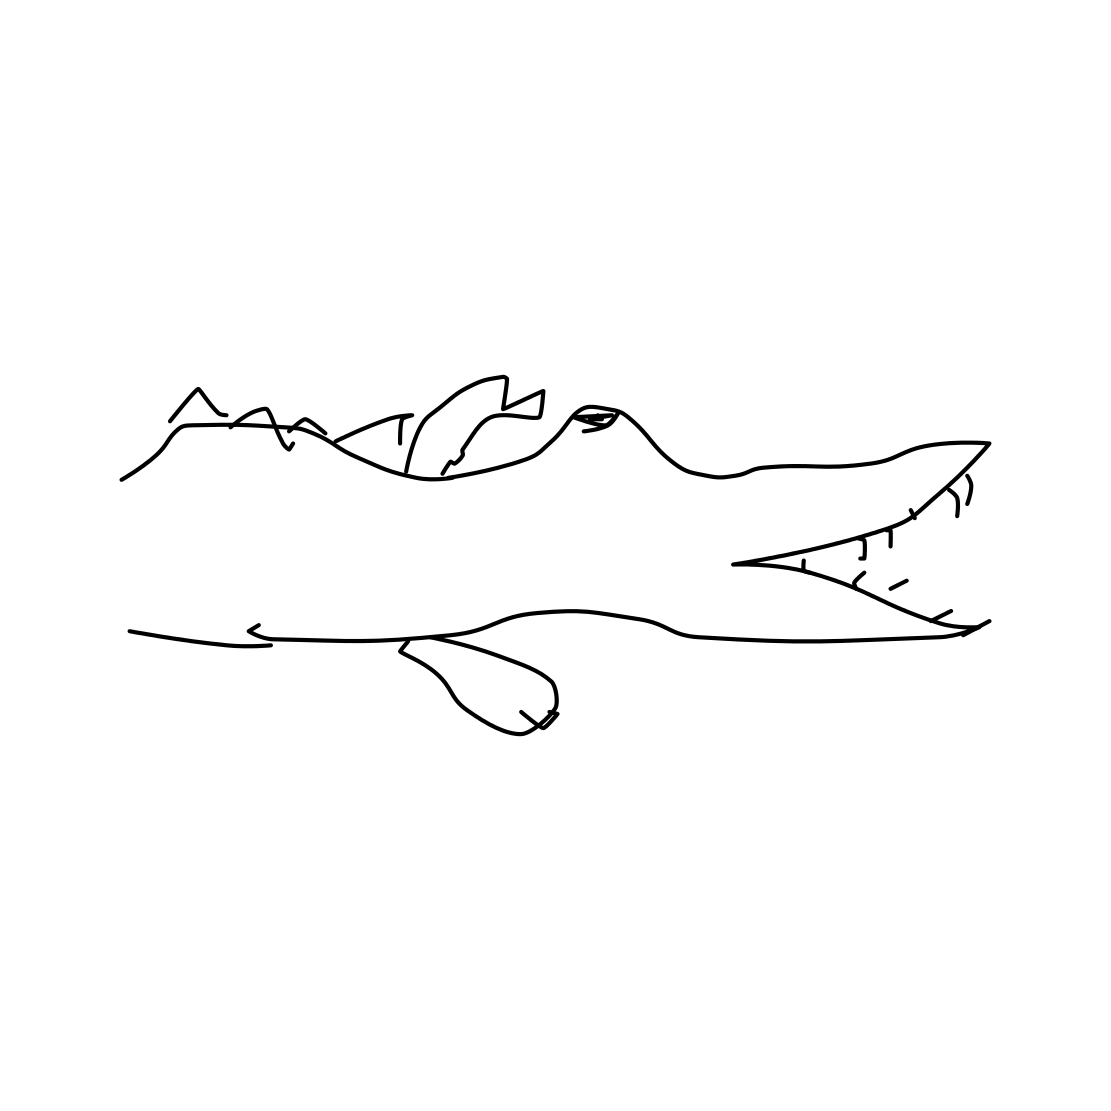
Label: crocodile